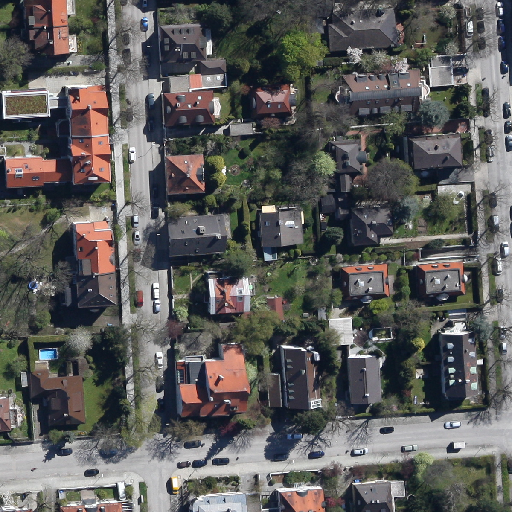
Referring expression: light-duty vehicle